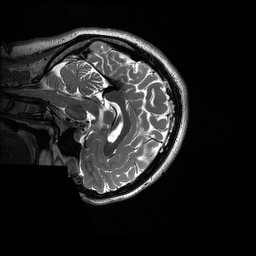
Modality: T2w
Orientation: sagittal
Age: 19
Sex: female